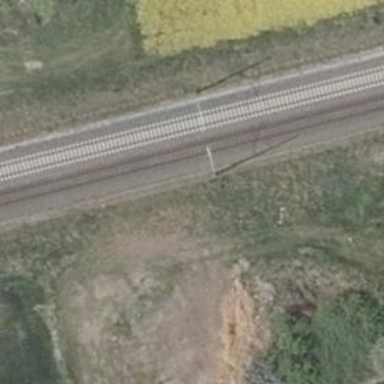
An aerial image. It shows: Milestone along the railway with catenary mast.